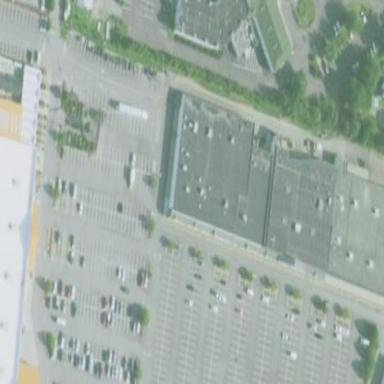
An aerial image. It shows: Retail area.